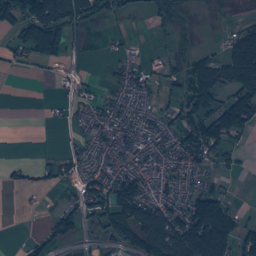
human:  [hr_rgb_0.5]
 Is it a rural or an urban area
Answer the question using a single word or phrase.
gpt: urban

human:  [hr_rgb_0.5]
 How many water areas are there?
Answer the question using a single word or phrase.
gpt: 48

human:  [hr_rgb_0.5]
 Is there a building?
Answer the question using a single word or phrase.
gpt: yes

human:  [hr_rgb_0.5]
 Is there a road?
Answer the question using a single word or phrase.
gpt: yes

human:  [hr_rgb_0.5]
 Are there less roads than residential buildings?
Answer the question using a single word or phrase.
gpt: yes

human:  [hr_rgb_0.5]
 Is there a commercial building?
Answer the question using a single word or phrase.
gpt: yes

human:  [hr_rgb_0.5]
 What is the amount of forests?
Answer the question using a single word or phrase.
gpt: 162

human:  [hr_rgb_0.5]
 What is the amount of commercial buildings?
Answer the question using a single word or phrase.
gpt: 39

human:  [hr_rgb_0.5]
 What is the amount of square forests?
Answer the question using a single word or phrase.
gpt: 1

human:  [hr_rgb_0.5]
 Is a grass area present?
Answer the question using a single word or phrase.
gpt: yes

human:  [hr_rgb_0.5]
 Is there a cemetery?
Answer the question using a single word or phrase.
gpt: yes

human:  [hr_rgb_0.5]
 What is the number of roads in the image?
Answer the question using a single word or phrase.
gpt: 1098

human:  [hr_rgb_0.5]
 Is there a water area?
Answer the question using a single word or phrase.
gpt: yes

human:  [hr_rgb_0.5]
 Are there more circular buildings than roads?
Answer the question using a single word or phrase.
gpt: no

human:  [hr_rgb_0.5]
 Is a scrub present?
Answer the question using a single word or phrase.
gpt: yes

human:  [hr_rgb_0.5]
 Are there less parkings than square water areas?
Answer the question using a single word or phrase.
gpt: no

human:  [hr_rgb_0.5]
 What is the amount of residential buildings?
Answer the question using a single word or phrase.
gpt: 3053

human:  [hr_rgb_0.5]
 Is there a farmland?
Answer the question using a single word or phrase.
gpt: yes

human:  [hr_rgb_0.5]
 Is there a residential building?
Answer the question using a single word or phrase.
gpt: yes

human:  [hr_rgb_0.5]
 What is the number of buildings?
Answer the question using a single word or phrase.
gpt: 3099

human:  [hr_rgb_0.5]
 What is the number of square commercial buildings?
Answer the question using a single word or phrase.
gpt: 0

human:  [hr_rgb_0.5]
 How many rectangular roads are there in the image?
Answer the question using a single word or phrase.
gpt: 0

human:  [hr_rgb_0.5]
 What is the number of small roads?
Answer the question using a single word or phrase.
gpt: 662

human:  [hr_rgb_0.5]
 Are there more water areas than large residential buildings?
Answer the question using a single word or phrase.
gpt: yes

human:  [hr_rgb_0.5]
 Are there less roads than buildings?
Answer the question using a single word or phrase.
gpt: yes

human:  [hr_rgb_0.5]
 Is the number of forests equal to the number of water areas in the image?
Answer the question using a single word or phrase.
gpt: no

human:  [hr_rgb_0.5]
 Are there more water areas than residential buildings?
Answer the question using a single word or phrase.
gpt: no

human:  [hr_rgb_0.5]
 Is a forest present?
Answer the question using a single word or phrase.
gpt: yes

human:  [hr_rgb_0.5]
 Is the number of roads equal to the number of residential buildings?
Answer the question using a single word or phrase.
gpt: no

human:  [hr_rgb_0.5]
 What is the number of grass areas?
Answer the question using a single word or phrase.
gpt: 208

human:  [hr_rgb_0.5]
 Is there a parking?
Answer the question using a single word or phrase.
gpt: yes

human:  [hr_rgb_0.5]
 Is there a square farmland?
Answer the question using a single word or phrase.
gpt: no

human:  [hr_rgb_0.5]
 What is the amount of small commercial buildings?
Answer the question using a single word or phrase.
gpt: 37

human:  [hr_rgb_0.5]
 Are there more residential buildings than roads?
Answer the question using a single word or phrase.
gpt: yes

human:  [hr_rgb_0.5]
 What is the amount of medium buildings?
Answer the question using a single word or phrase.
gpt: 9

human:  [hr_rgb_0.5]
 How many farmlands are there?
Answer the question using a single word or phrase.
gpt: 42

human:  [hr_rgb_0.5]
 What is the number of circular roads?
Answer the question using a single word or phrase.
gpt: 0

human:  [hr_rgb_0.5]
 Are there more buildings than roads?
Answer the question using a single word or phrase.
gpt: yes

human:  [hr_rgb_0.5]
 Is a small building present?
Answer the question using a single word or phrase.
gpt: yes

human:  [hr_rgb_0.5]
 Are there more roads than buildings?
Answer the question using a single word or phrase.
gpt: no

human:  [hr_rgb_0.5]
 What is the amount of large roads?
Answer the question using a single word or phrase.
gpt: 0

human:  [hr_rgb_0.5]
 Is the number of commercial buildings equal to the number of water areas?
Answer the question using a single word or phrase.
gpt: no

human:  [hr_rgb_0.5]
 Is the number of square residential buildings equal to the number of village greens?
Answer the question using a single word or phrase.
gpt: no

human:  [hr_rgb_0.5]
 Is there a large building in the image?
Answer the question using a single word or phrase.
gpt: no

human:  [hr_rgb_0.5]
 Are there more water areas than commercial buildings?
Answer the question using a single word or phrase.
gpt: yes

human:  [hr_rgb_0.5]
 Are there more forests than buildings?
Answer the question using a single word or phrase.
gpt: no

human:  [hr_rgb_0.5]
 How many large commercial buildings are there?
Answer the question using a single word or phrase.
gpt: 0

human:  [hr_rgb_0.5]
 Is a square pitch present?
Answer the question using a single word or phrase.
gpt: no

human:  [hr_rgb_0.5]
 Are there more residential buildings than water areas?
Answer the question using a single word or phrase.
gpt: yes

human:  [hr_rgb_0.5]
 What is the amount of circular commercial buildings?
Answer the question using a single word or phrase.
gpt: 0

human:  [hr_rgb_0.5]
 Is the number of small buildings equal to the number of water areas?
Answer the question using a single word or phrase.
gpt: no

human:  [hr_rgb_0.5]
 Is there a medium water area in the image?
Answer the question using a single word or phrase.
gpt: yes

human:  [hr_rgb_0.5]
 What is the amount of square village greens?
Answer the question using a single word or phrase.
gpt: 0

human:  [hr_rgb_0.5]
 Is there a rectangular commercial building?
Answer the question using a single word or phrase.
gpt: yes

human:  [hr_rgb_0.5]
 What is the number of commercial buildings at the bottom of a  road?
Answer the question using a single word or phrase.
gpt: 39

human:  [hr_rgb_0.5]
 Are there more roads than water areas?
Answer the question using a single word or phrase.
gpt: yes

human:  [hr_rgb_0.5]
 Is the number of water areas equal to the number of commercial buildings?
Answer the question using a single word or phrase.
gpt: no

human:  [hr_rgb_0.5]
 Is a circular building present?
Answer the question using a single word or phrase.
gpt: yes

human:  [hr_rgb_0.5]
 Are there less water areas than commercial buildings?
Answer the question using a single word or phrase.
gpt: no

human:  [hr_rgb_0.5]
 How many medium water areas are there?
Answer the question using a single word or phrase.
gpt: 10

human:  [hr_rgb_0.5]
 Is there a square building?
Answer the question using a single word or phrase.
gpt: yes

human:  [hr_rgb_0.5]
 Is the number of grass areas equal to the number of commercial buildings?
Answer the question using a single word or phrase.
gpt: no

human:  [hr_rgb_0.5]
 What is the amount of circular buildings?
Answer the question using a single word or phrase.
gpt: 3

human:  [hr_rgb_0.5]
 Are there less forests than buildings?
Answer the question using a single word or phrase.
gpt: yes